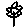
Label: flower